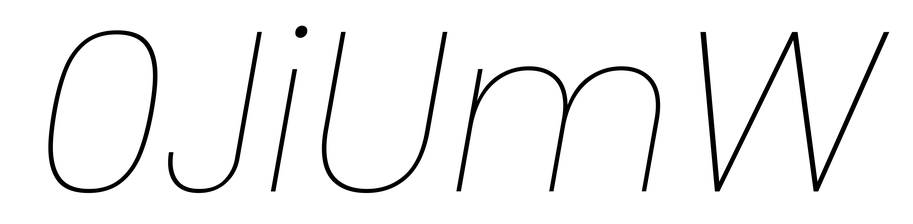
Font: Poppins-ThinItalic